Field crop: maize
Growth stage: 2
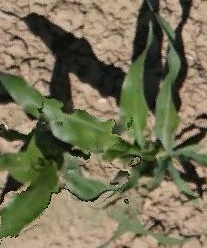
Species: maize